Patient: sex M, age 73
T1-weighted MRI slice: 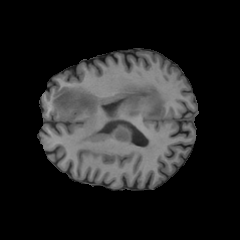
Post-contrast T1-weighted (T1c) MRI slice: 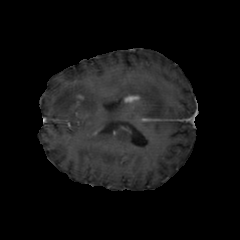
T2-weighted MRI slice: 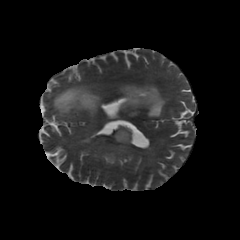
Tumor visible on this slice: yes
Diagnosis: Glioblastoma, IDH-wildtype
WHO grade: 4